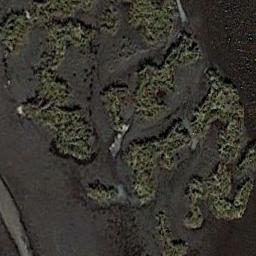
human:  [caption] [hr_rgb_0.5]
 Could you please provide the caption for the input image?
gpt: The wetland consists of bare land and water .

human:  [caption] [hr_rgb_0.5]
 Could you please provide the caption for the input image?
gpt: Sparse green plants on a lake in a wetland .

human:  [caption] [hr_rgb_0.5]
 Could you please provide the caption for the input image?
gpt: There are several scattered trees in the middle of this wetland .

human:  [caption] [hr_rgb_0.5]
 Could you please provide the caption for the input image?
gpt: There are many different shapes of water around the wetlands .

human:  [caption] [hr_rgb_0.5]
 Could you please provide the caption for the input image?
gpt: There are some green meadows on the wetland .